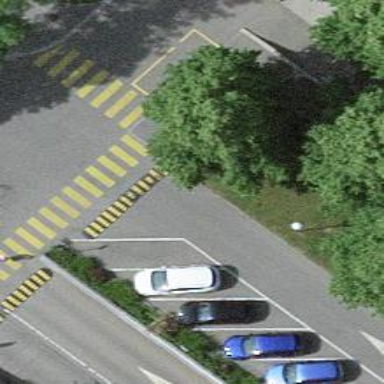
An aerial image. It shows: Bump for traffic calming.